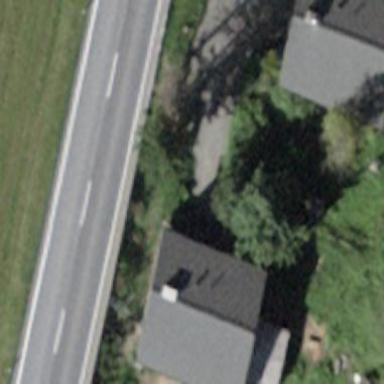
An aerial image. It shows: Building with tile roof.